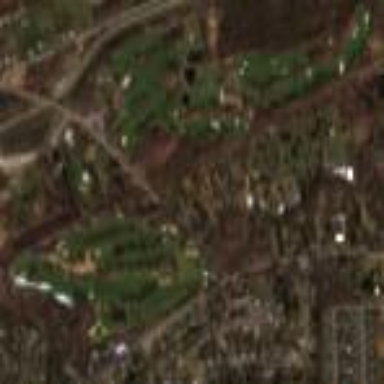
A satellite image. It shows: Golf course surrounded by greenery.